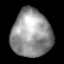
Tissue: lung
Cell type: Epithelial cells
Senescence score: 0.1815
Nuclear area (px): 1848
Mean DAPI intensity: 147.388